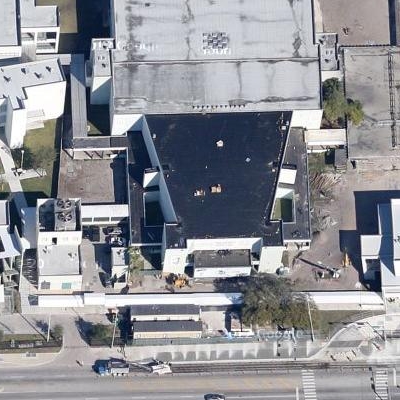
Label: Industry